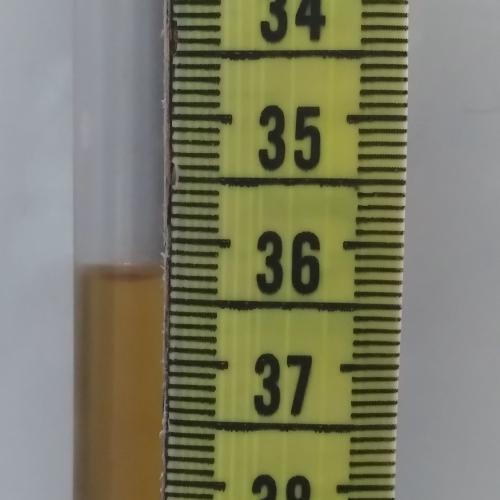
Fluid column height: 36.3 cm